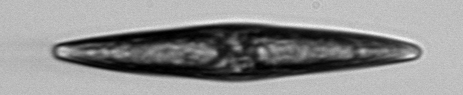
Label: Pleurosigma